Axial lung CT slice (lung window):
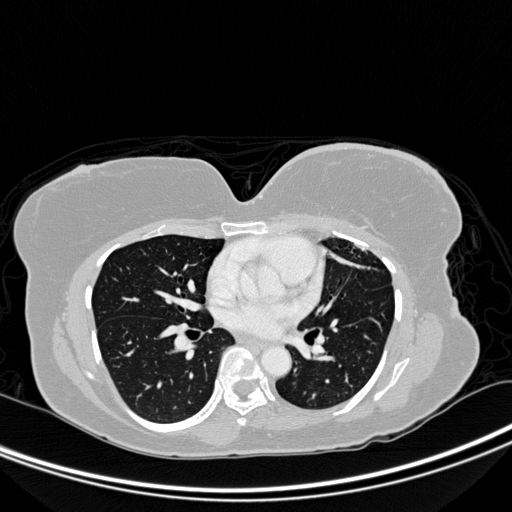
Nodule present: no